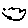
Label: cloud